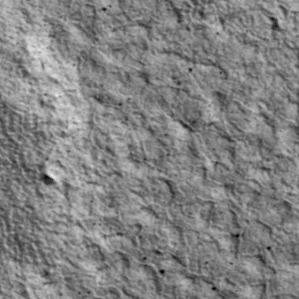
Label: non_frost